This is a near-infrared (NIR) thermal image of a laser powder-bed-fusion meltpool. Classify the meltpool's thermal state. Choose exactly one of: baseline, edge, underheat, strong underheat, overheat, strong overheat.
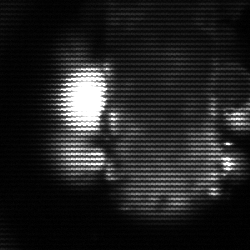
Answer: strong underheat